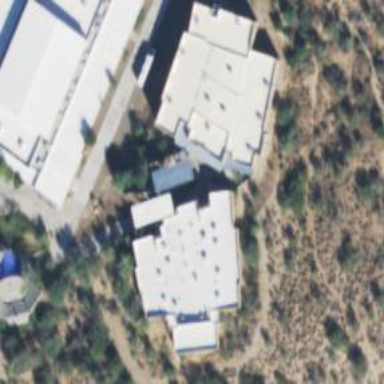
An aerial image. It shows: School building.